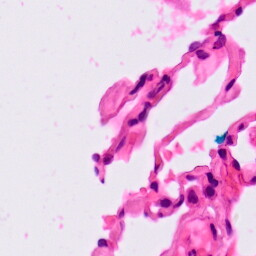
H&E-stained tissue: Lung